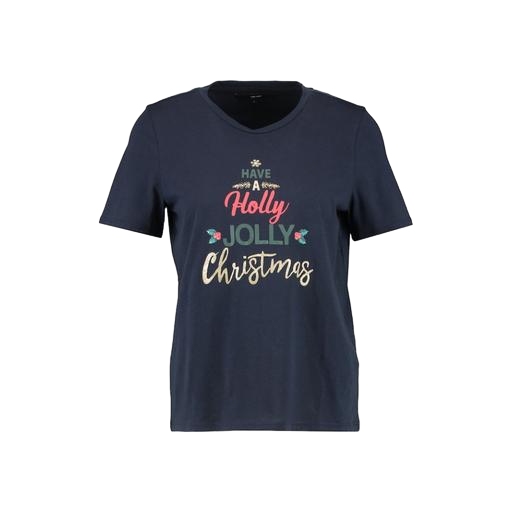
blue plus size printed t-shirt only macy, blue t-shirt only macy, blue molly shine printed t-shirt, white background